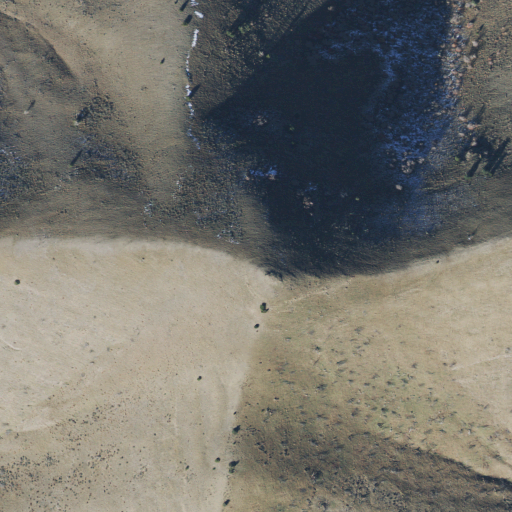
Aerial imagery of mountain in Utah named Champlin Peak containing grassland and shrub